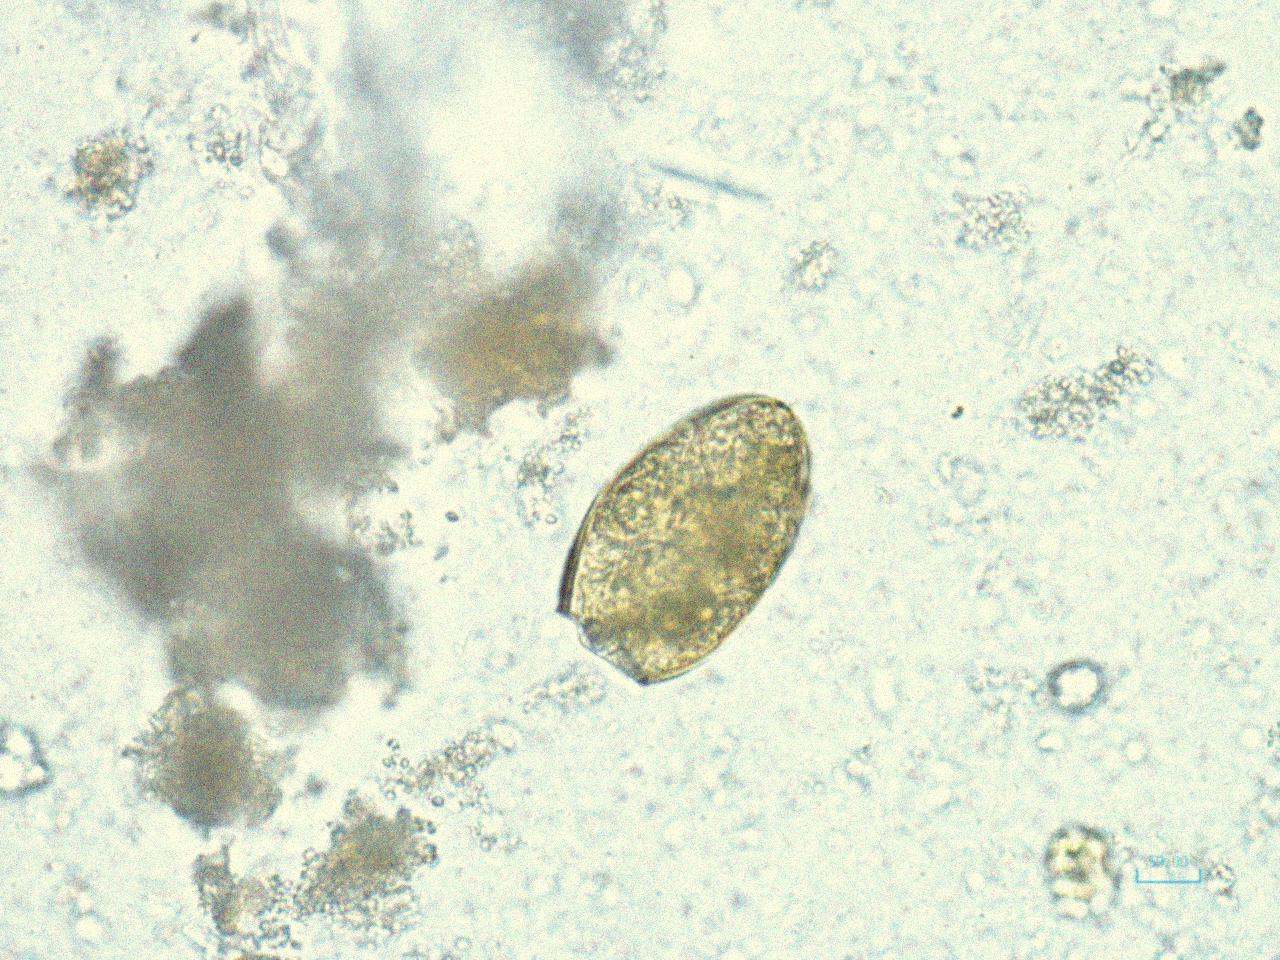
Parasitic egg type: Paragonimus spp